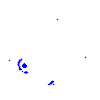
Particle: kaon